Field crop: tomato
Growth stage: 2
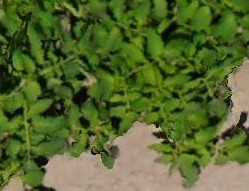
Species: tomato